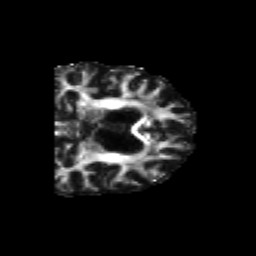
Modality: FA
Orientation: coronal
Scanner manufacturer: siemens
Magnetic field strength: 3 T
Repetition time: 6.8 s
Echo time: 0.093 s